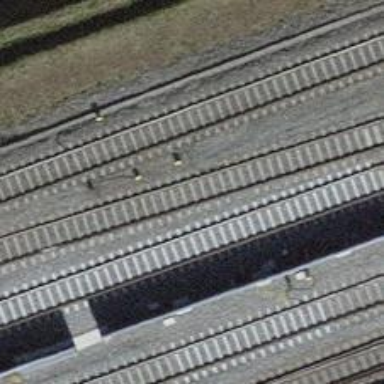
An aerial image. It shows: Single-track electrified railway with contact line.